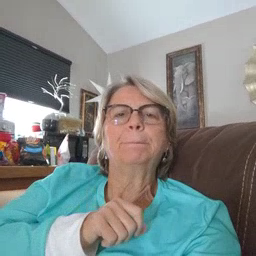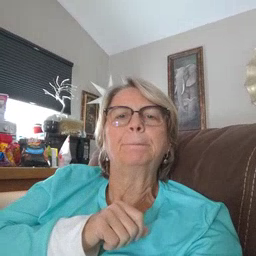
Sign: icecream